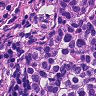
Metastatic tissue present: yes